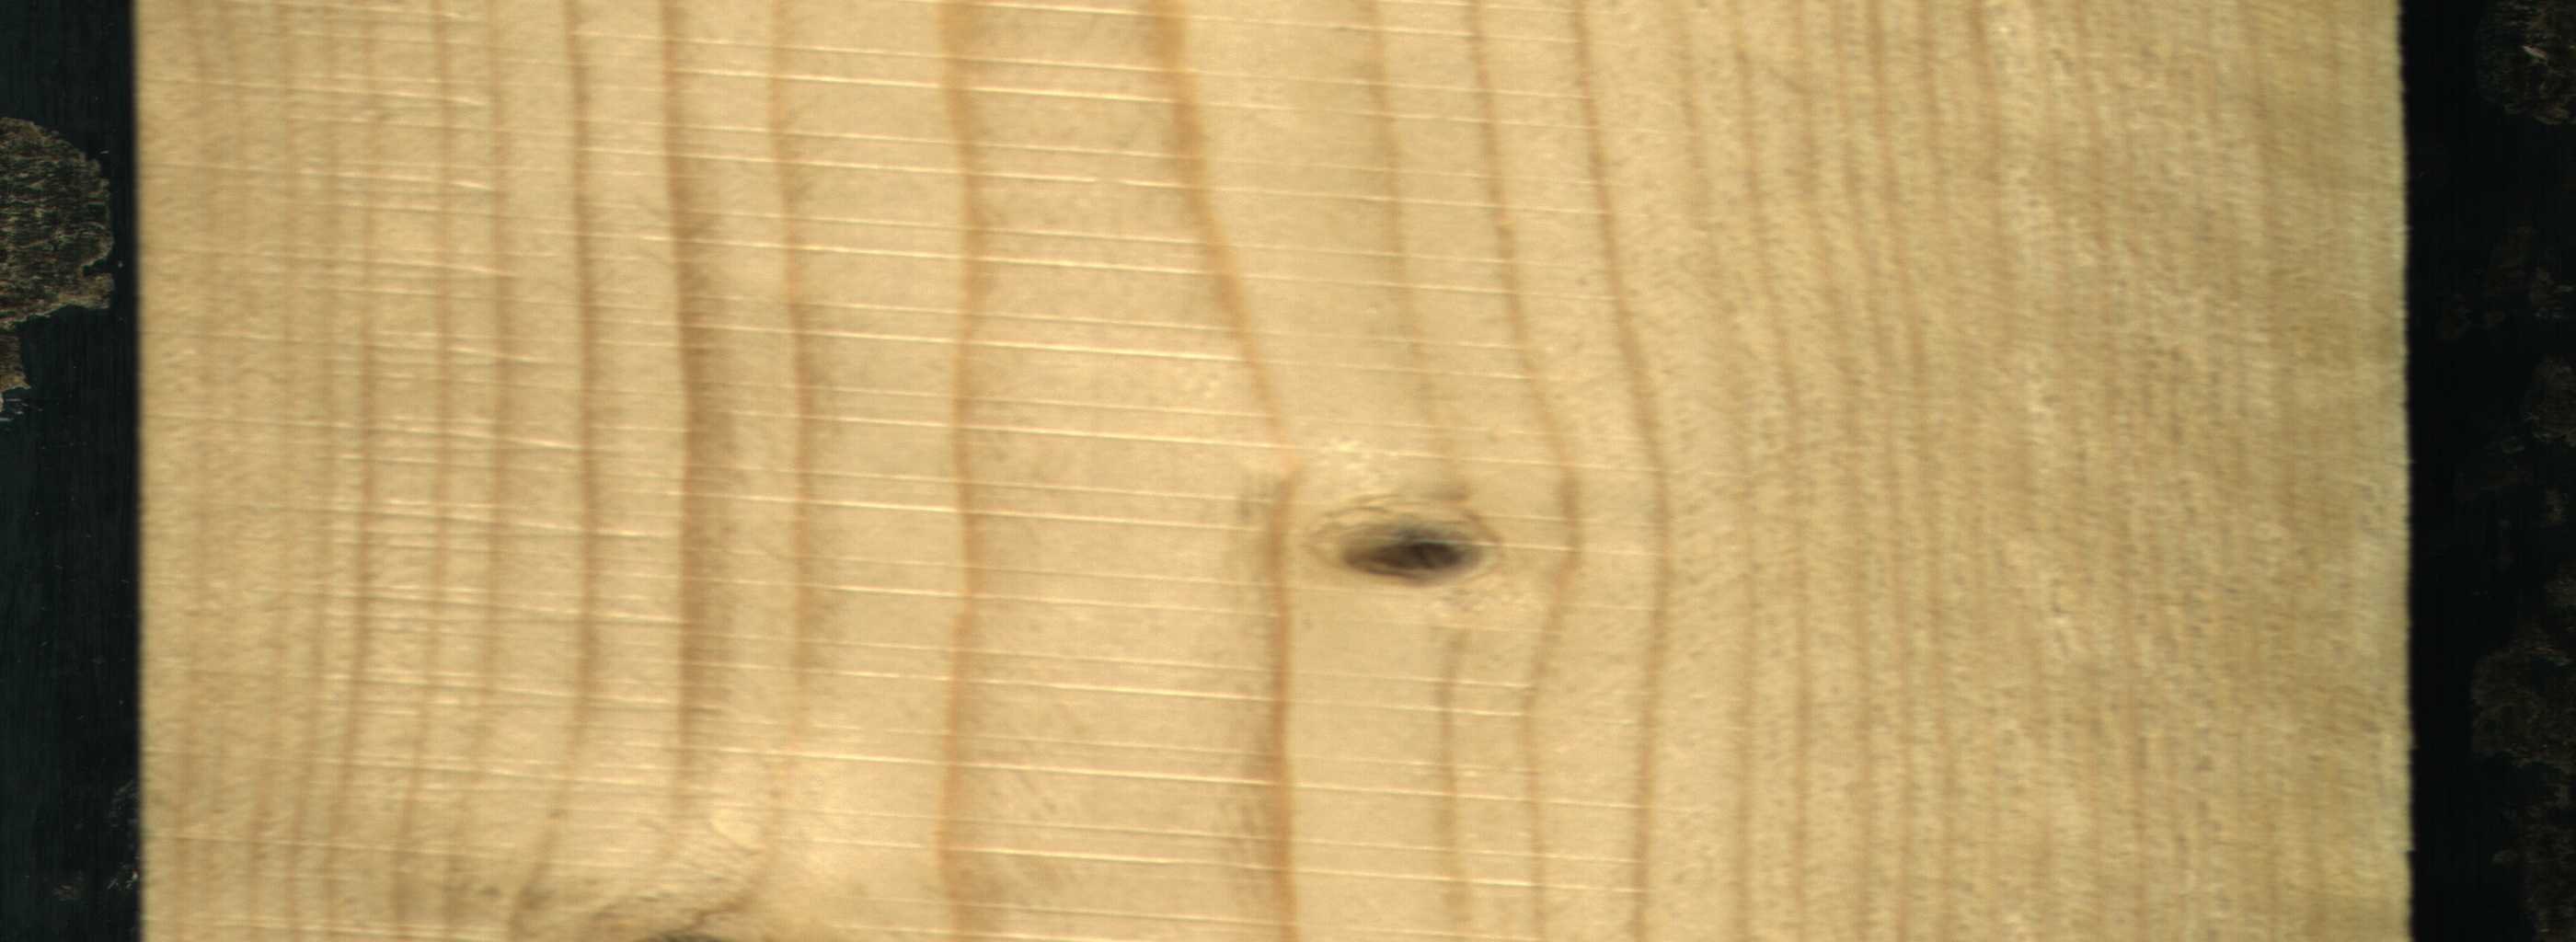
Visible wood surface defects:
Live_Knot
Live_Knot